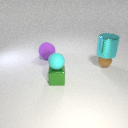
large cyan metal cylinder above small brown rubber sphere